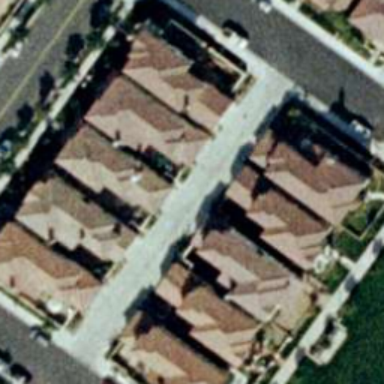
This is a dense residential area with houses and roads .